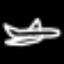
Label: airplane